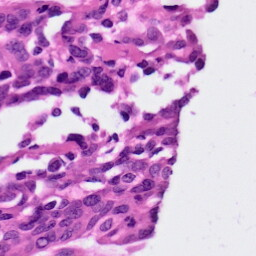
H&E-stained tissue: Ovarian